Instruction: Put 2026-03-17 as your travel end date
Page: home
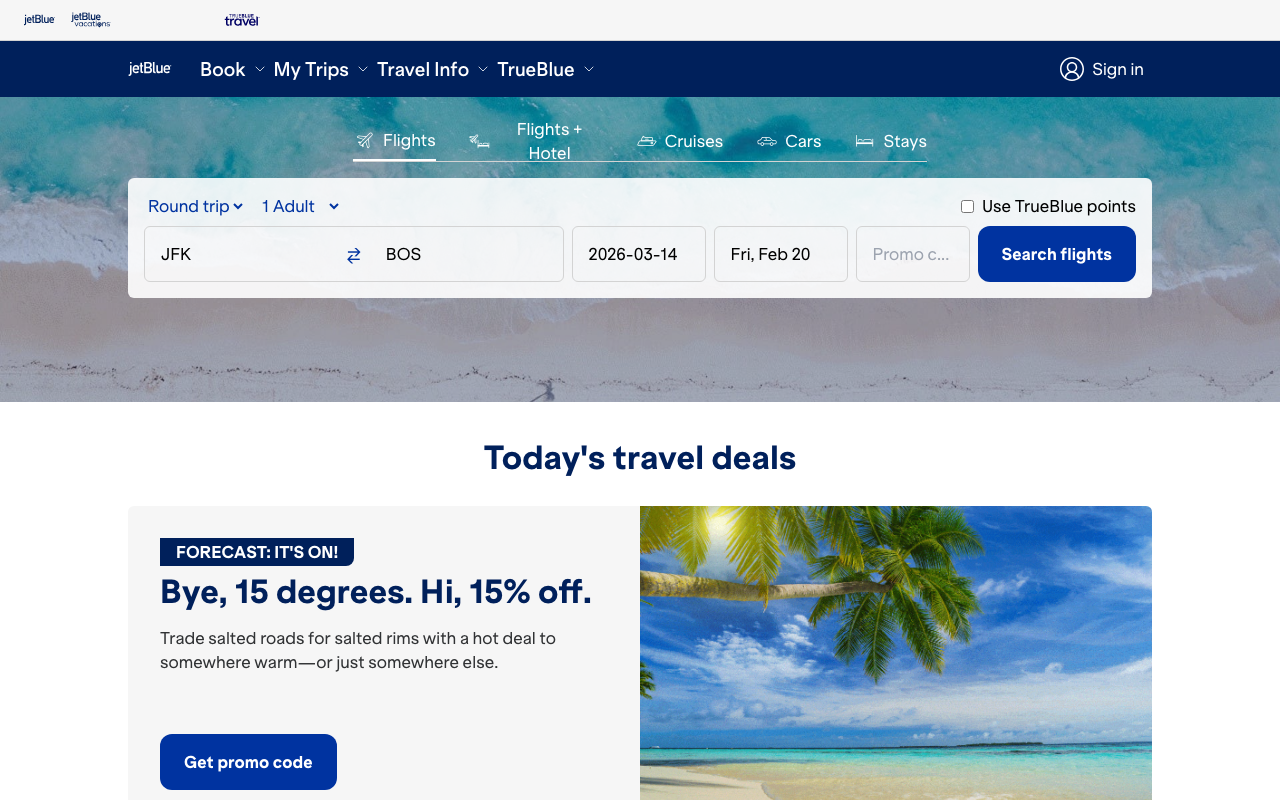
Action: type